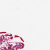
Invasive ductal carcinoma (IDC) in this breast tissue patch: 0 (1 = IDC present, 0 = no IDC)